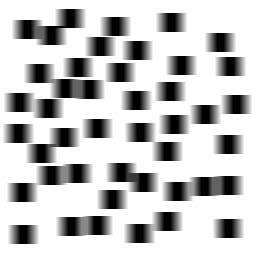
Squares: 44
Triangles: 0
Stars: 0
Total shapes: 44